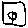
Label: square